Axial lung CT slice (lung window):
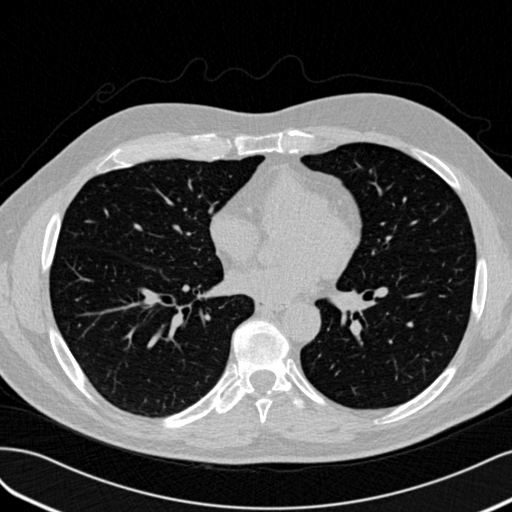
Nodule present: no